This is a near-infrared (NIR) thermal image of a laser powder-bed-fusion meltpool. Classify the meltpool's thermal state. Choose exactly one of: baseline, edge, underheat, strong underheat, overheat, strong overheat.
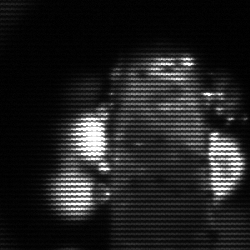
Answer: strong underheat